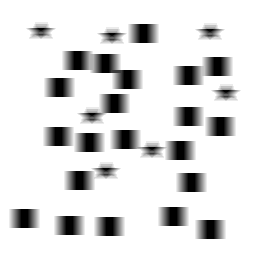
Squares: 21
Triangles: 0
Stars: 7
Total shapes: 28